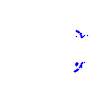
Particle: pion